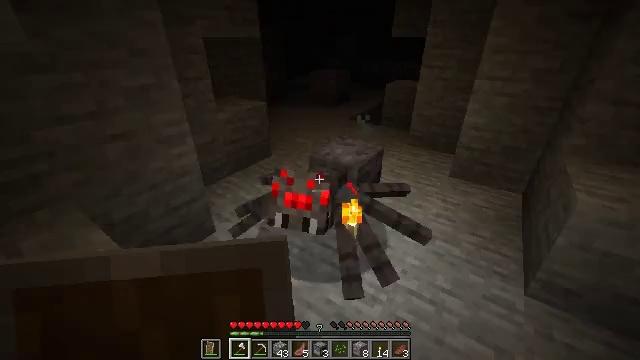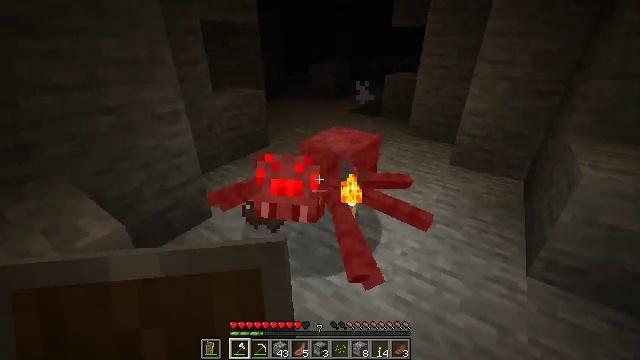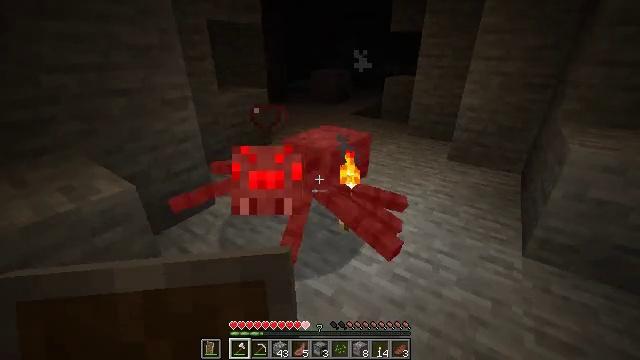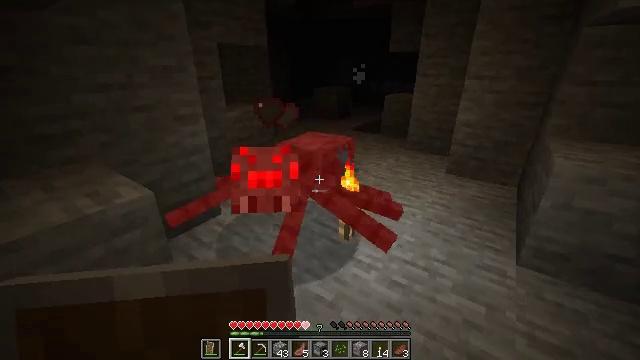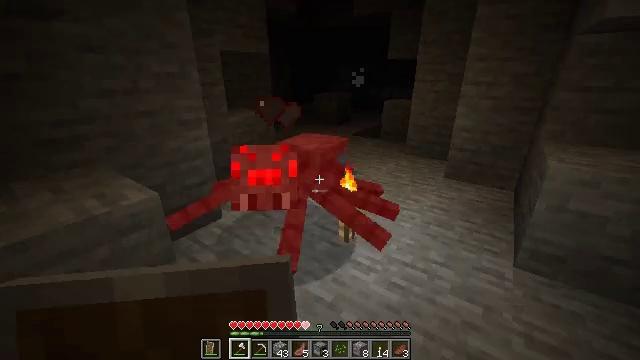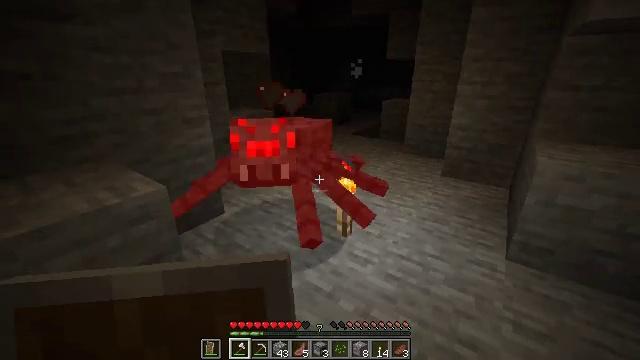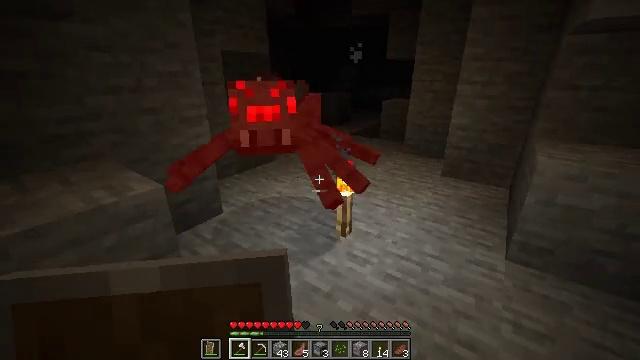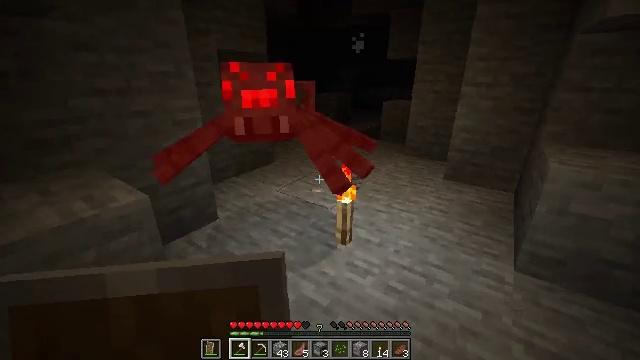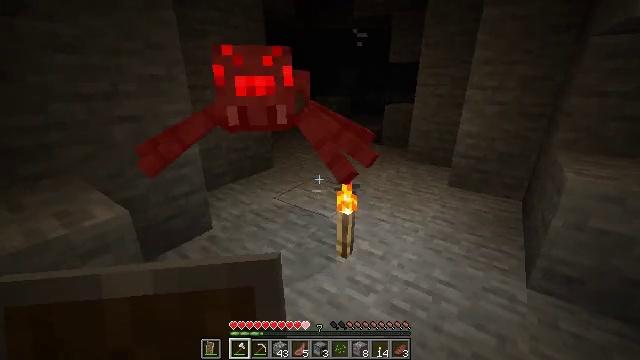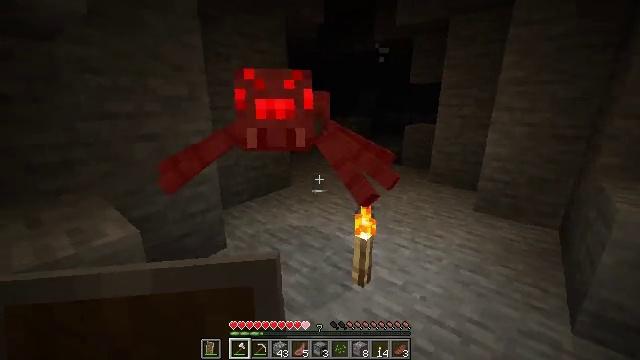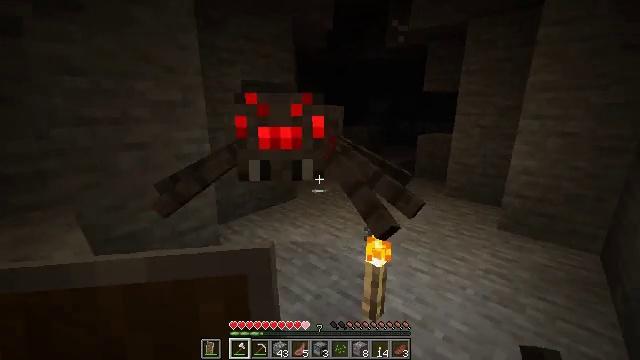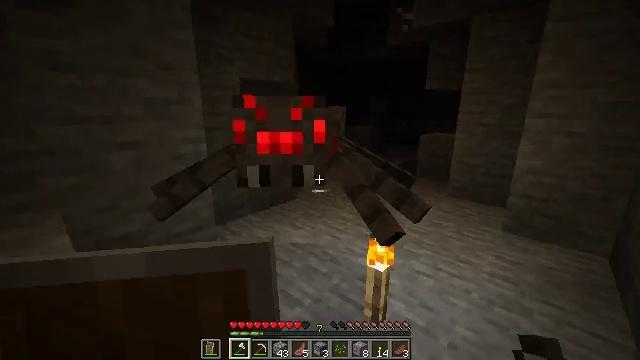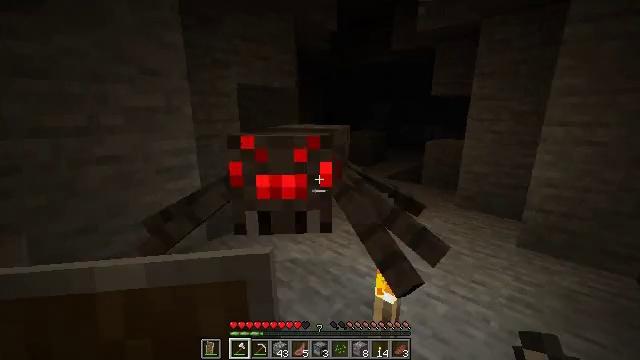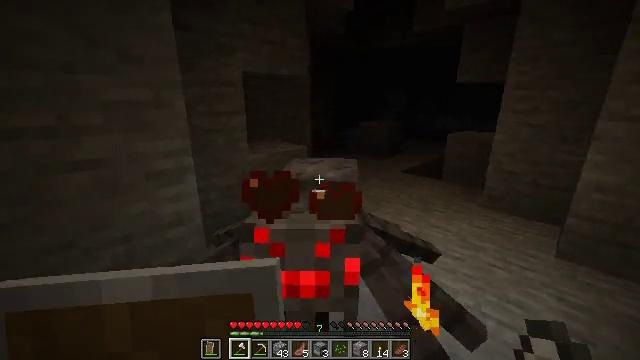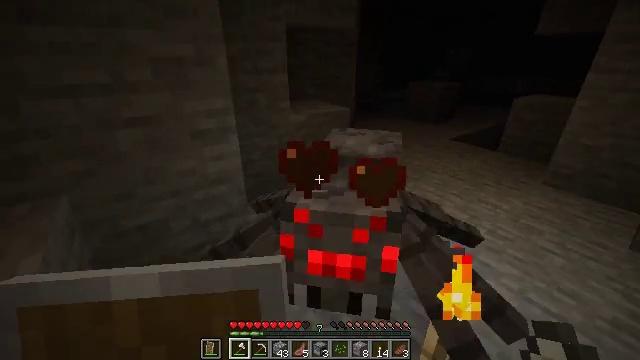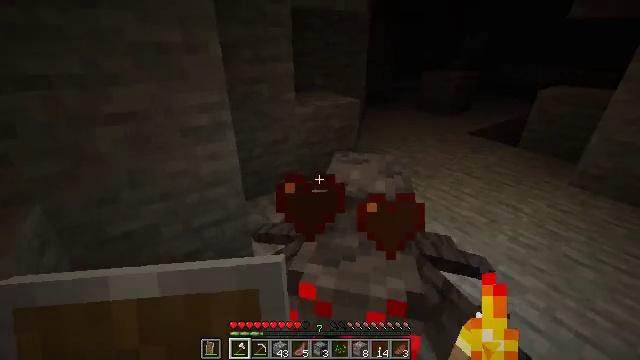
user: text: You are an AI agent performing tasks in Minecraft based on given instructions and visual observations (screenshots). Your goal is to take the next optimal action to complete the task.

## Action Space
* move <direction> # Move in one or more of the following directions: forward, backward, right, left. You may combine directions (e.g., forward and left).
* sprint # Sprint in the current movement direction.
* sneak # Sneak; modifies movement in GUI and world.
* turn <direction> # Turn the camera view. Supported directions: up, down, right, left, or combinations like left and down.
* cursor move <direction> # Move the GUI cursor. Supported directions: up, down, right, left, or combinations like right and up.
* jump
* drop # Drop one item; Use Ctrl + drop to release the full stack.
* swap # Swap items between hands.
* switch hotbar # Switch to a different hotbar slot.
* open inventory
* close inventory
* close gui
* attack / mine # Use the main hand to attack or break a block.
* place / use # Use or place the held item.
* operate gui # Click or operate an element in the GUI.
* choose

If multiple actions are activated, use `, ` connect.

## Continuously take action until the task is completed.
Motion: motion action
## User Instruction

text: Fight a spider.
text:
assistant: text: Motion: move back
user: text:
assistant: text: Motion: move back, turn up
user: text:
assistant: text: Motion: move back, turn up
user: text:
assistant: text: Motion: turn up
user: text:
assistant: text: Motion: no_op
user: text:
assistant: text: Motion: move forward
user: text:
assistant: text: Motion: move forward
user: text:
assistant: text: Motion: move forward
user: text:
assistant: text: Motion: move forward, turn left and up
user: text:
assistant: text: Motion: move forward, turn left and up
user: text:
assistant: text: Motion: move forward
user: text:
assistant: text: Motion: move forward, turn up
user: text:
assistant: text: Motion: move forward, turn left and down
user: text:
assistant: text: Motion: move forward, turn left and down, attack / mine
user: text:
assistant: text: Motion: turn left and down, attack / mine
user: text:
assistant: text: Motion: move back, attack / mine
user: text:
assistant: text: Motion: move back, turn right and down
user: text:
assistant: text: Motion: move back, turn right and down
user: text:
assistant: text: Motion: no_op